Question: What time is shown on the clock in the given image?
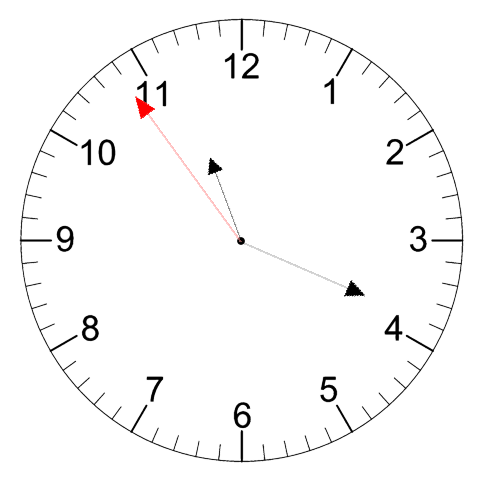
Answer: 11:18:54